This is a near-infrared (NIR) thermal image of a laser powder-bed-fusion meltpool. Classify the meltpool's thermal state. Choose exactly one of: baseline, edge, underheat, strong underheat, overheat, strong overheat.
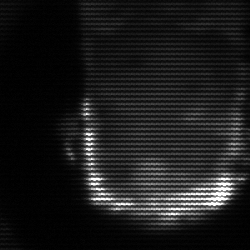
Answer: baseline